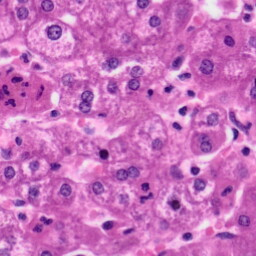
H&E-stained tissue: Liver